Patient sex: F
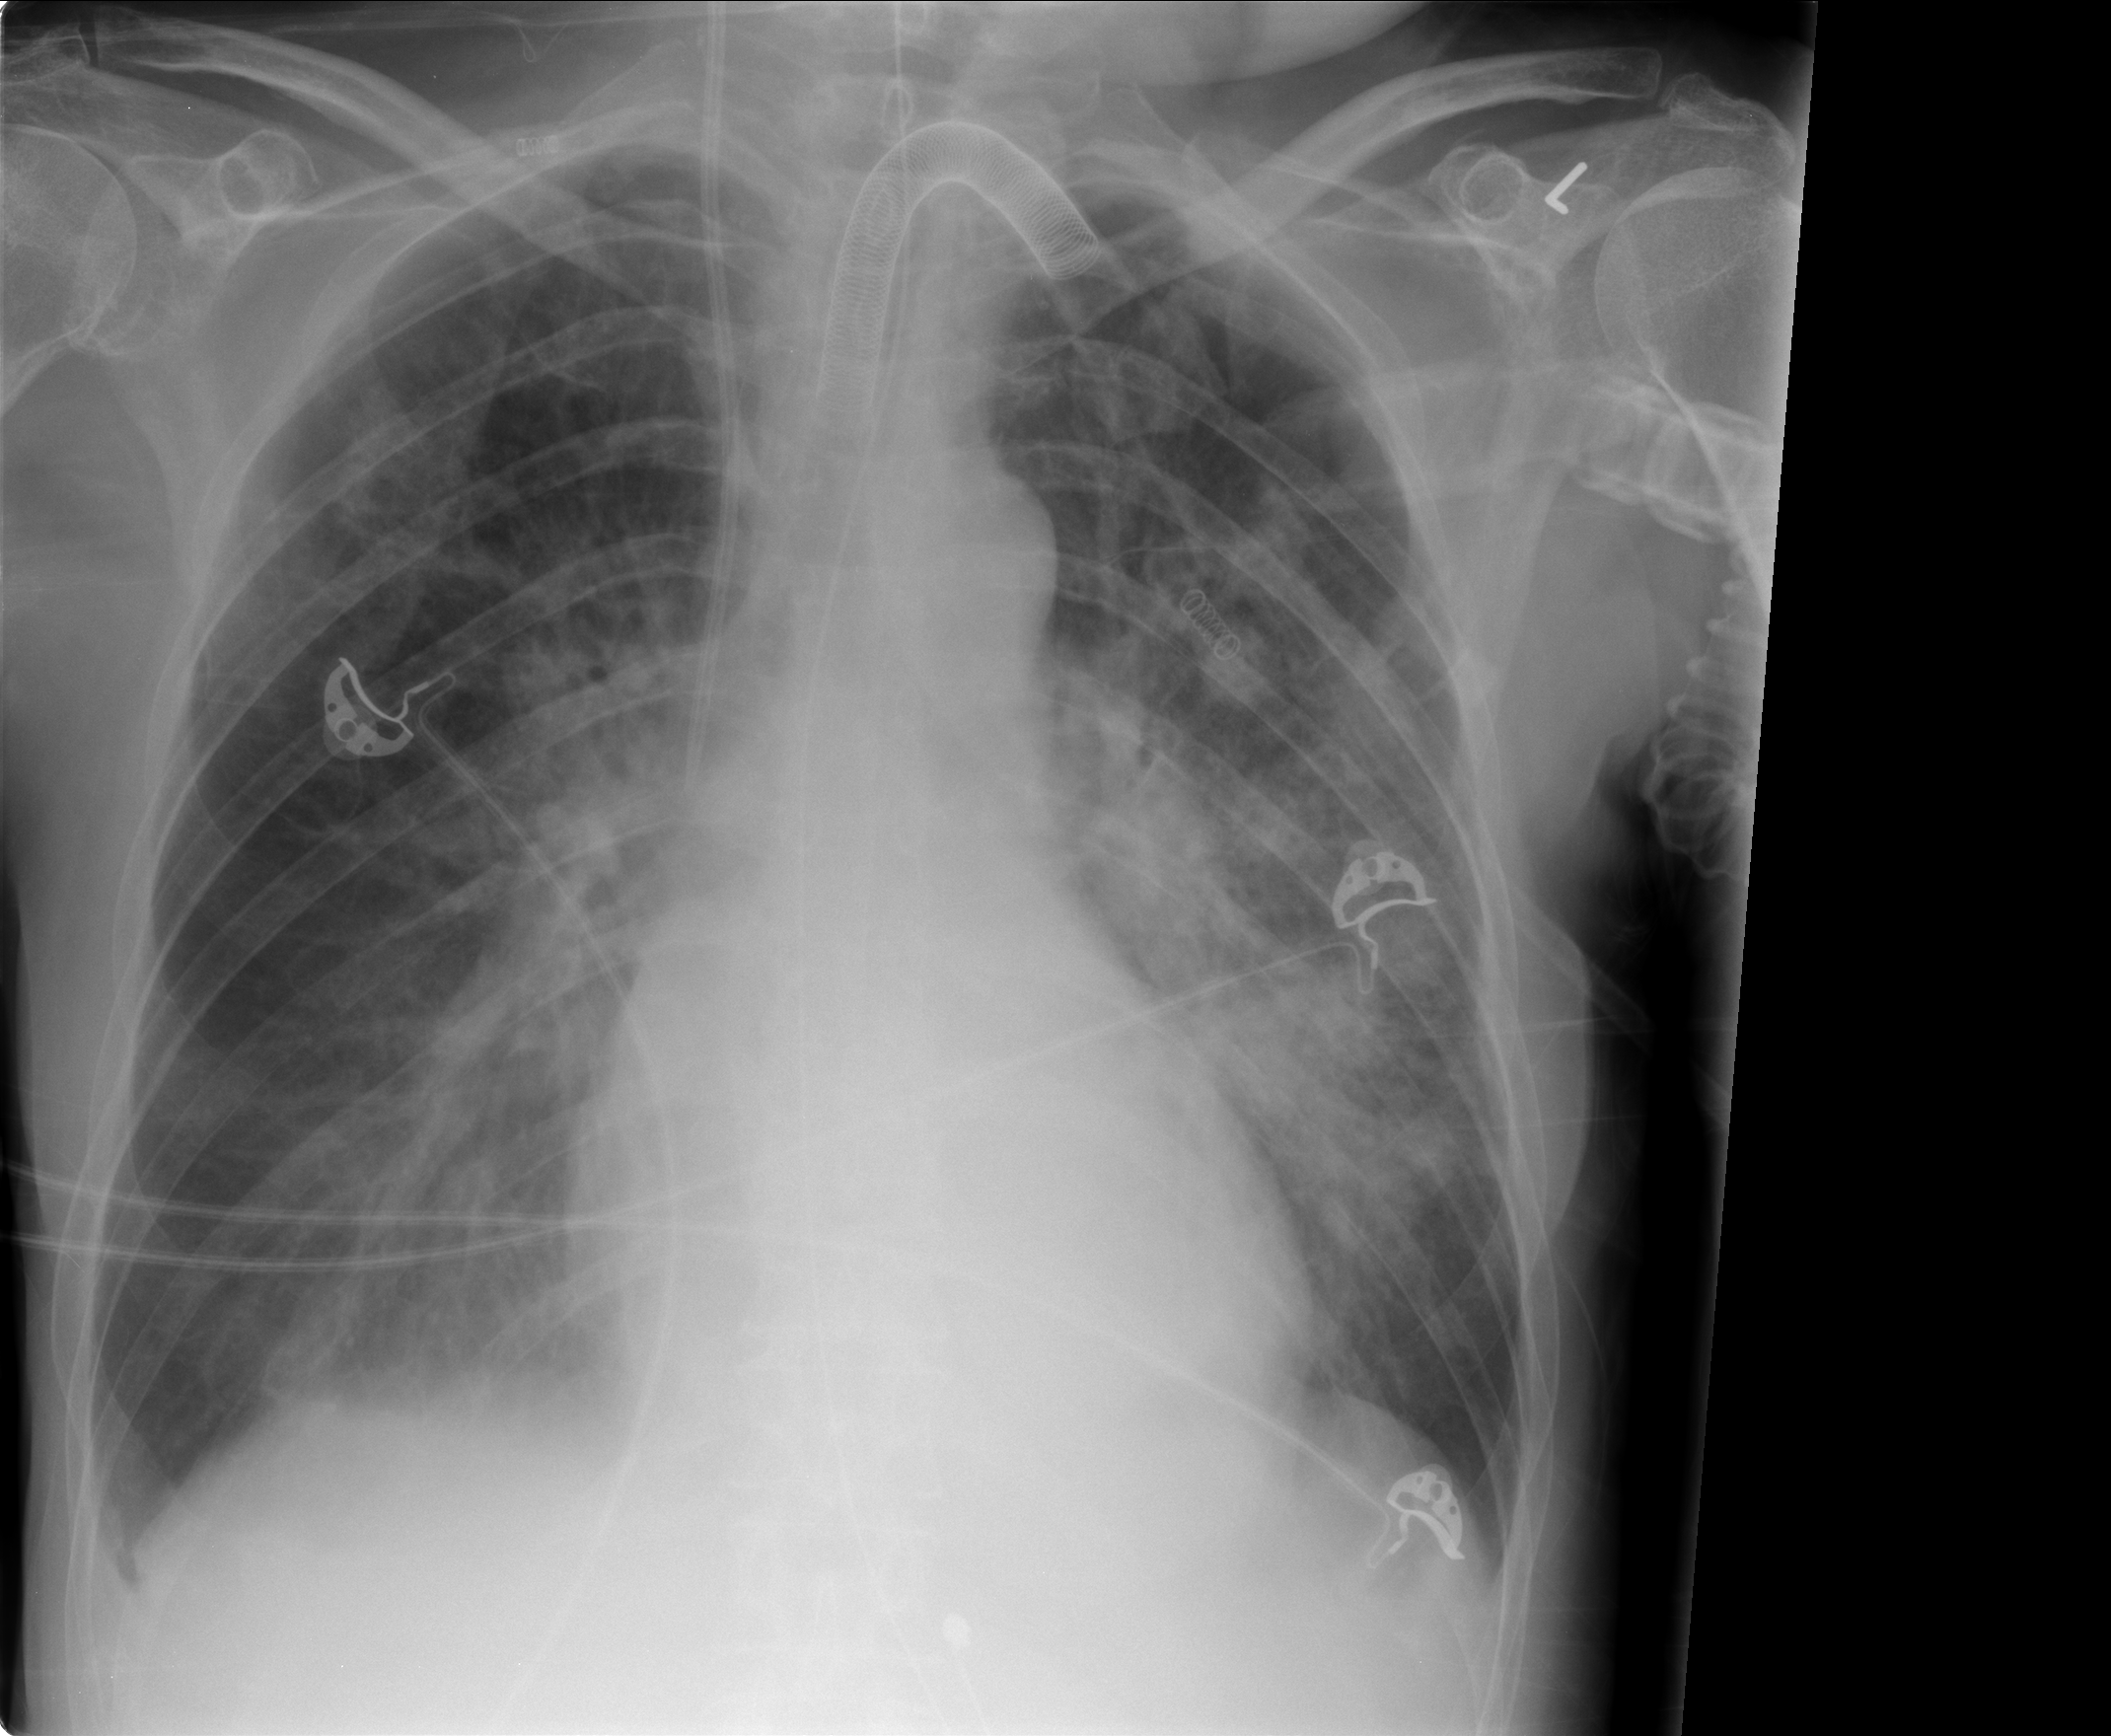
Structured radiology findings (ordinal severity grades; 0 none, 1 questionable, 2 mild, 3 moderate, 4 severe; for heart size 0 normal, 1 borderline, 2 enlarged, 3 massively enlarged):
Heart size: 0
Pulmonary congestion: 2
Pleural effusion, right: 0
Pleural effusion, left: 0
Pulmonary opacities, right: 3
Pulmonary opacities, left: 3
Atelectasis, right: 2
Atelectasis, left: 2